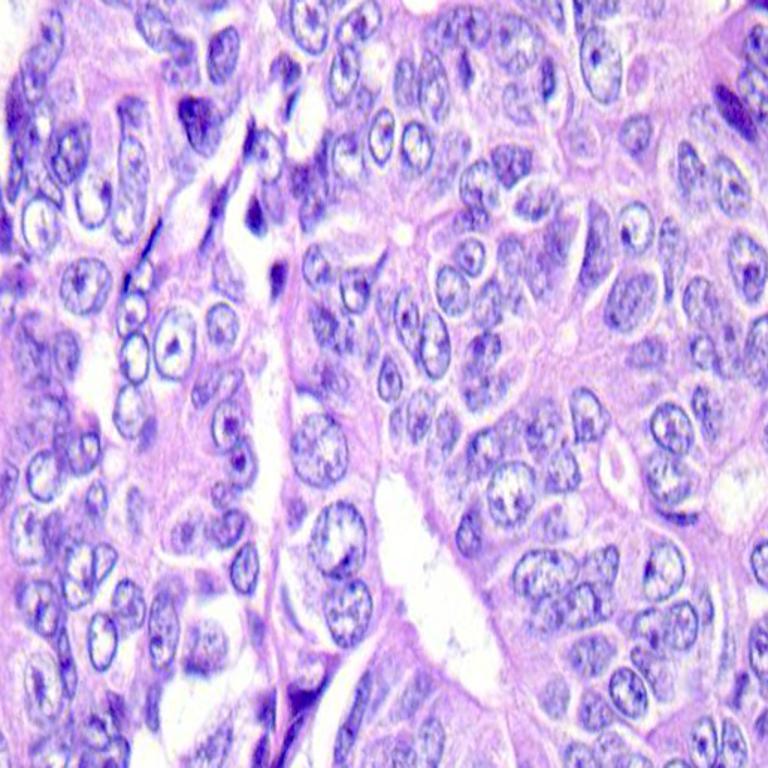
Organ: colon
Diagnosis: adenocarcinomas